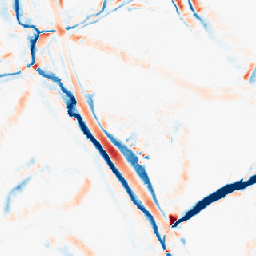
Category: morphological
Decomposition family: morphological_diamond
Decomposition parameters: operation: average
radius: 10
Upsampling method: nearest
Upsampling parameters: scale: 8
Upsampling scale: 8